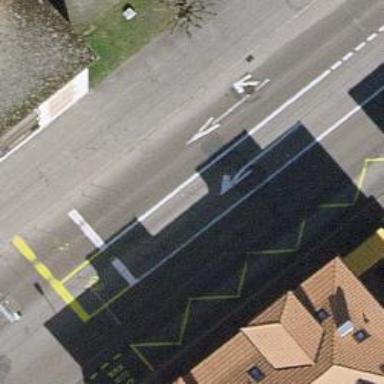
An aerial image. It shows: Road with traffic signals.